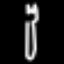
Label: fork